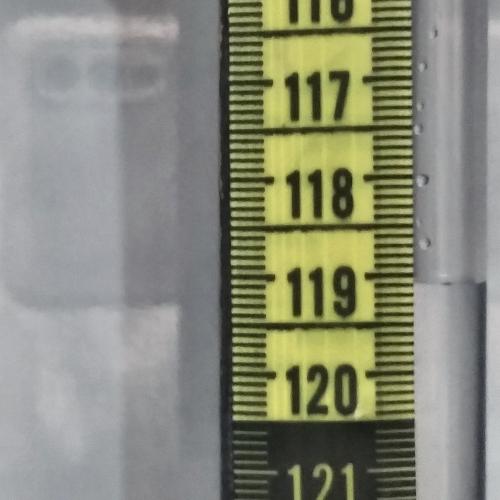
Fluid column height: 119.1 cm